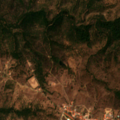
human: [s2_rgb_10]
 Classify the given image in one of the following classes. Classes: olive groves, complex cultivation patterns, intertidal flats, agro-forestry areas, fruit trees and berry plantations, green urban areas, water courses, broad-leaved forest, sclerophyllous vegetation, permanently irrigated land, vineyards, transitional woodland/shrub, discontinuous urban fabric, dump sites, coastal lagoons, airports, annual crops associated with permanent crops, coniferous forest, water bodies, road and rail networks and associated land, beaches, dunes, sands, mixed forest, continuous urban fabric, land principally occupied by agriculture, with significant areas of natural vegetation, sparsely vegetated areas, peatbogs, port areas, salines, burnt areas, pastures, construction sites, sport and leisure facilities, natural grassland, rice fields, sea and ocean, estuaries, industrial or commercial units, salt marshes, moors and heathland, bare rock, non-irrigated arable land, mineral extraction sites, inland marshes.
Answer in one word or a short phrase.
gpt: discontinuous urban fabric, non-irrigated arable land, broad-leaved forest